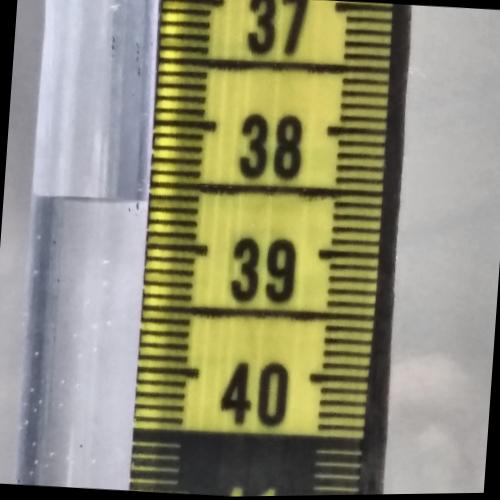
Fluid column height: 38.6 cm